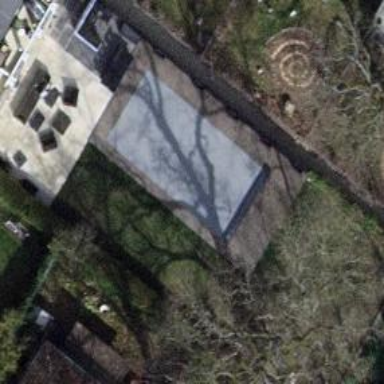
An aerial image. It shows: Garden enclosed by fence.